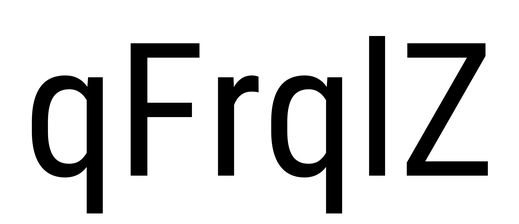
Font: Roboto_Condensed_Regular